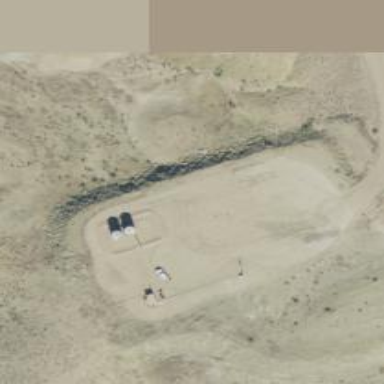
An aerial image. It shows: Petroleum well.